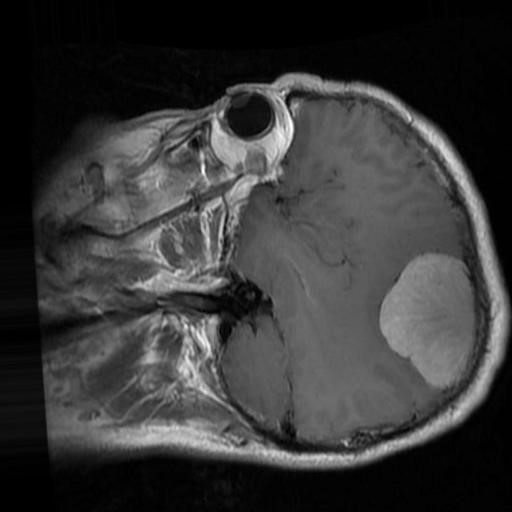
Label: brain_menin